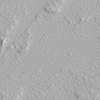
Atmospheric dust classification: not_dusty